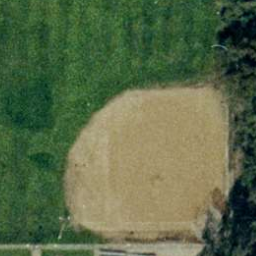
Label: baseball diamond